Interaction volume radius: 5 \u00c5
Interaction volume height: 40 \u00c5
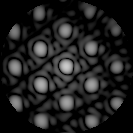
Disorder parameter: 0.1278